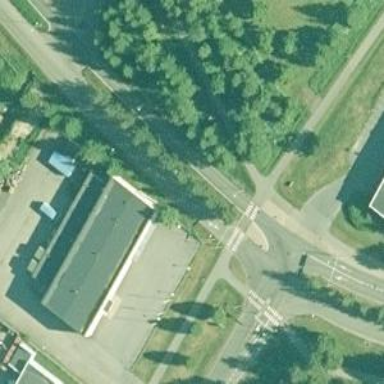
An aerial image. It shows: Asphalt cycleway passing through traffic island.